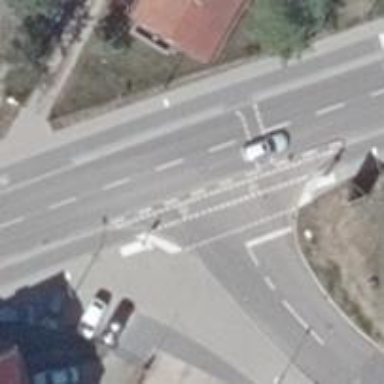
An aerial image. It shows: Road with traffic signals.